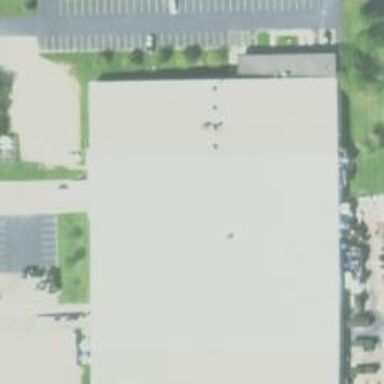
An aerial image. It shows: Manufacturing building.